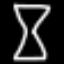
Label: hourglass